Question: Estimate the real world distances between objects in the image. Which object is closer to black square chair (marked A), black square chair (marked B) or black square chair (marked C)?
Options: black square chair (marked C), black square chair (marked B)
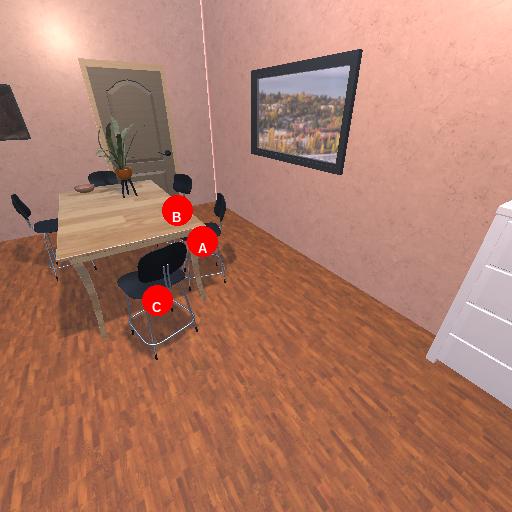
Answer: black square chair (marked C)